Question: Need some assistance with modifing the output of
""
so that it will list all users on a separate line. The current output is shown in the picture below.
This cmd is part of a script that lists all of our SharePoint Online users for each group in each site collection. The end goal is to have it list the site collection, group name, and user name on each line and then export it to a csv.

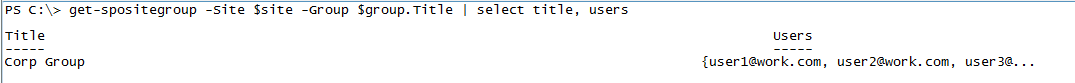
Answer: Not tested but how about something like this:
'''
Get-SPOSiteGroup -Site $site -Group $group.Title | %{
$t = $_.Title
$_.Users | %{New-Object PSObject -property @{
Title = $t
User = $_
}
}
}
'''